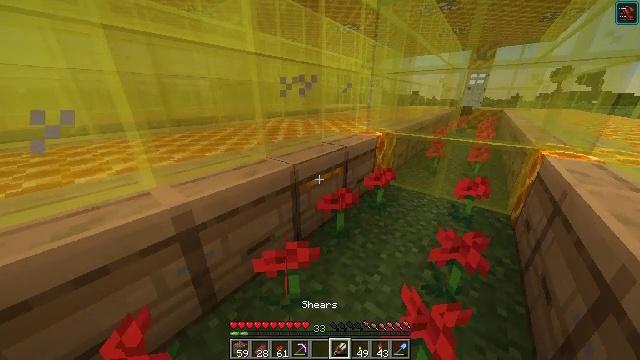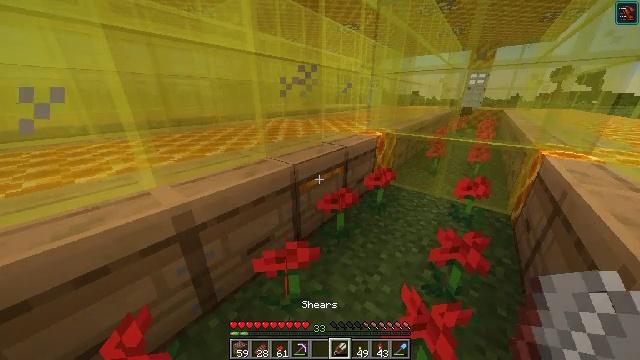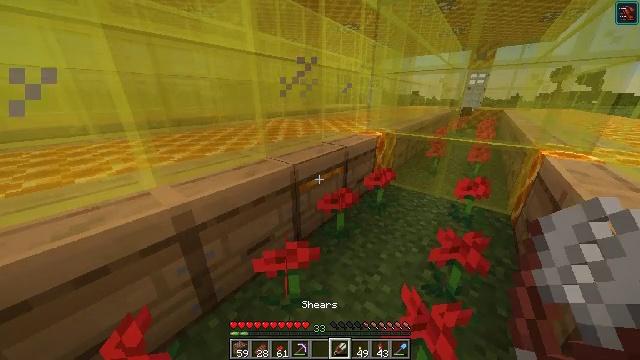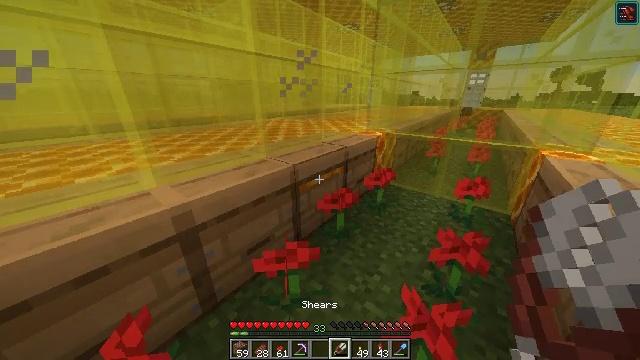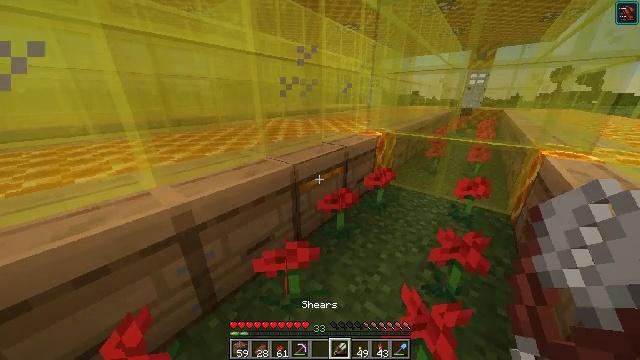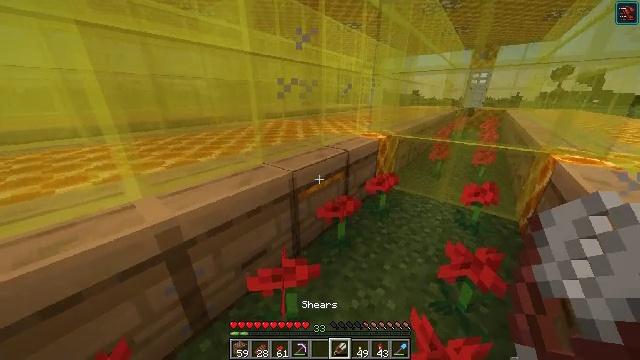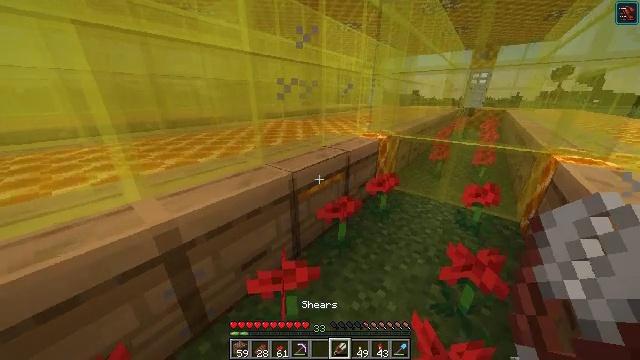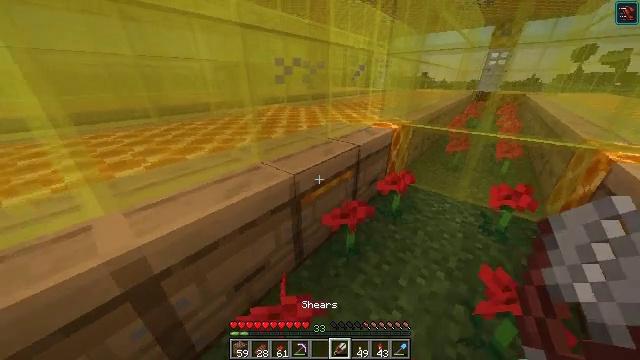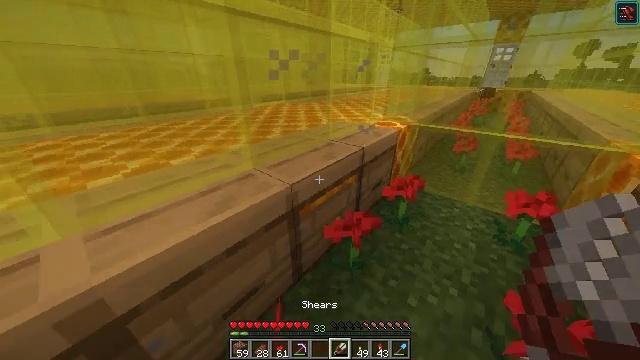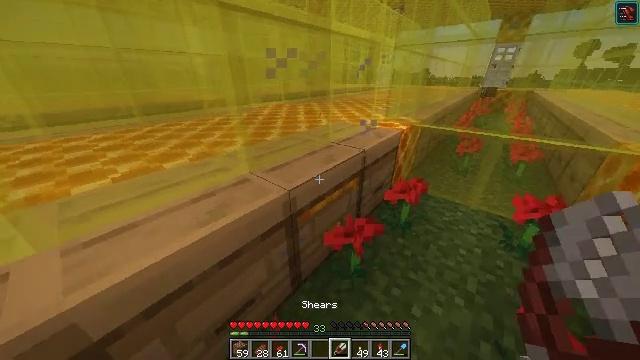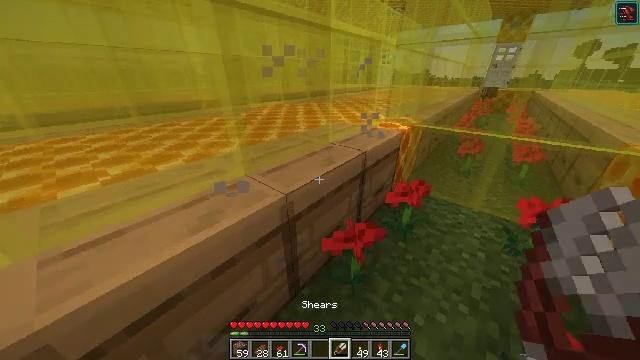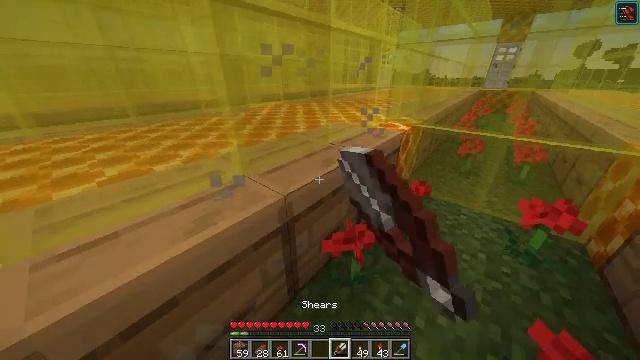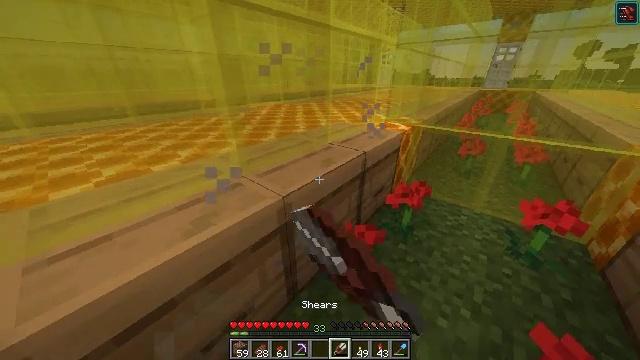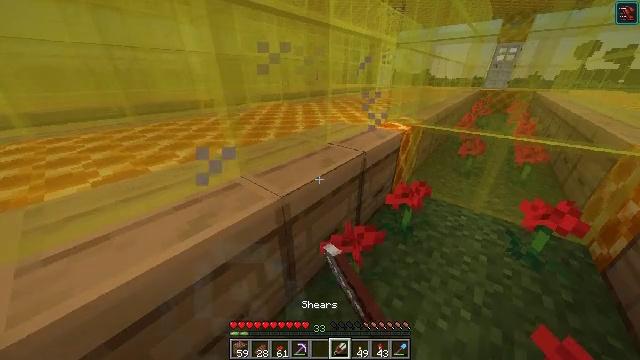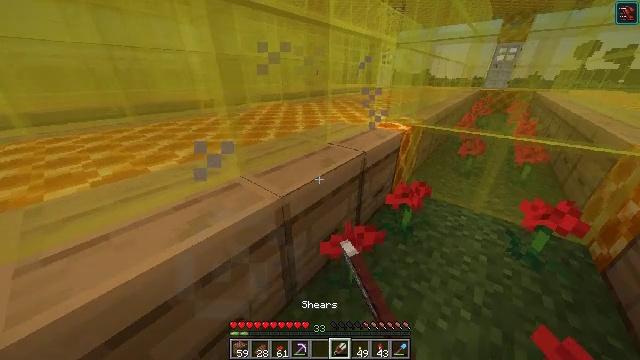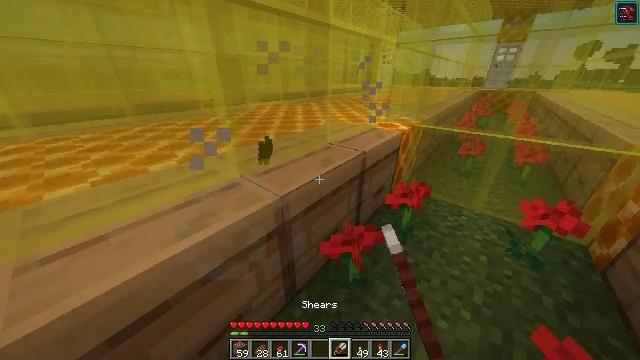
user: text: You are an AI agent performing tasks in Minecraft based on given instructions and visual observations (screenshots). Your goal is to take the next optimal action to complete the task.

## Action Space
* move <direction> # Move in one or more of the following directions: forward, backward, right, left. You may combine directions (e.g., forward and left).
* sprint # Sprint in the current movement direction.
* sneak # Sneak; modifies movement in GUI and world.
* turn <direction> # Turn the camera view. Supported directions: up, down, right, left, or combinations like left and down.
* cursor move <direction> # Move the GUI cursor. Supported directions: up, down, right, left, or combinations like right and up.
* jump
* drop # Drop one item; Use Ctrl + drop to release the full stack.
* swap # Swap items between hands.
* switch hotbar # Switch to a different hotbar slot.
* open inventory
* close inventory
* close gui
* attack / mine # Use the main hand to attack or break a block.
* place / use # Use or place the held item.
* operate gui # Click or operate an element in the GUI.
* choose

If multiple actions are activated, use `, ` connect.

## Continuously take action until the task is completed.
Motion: motion action
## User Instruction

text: Make a honeycomb block with honeycombs on the crafting table.
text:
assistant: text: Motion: no_op
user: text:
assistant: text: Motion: no_op
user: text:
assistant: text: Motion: no_op
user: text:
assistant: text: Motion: no_op
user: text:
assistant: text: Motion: move forward
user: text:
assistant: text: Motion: move forward
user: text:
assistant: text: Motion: move forward, turn left and down
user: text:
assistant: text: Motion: no_op
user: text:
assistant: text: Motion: no_op
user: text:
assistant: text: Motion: use / place
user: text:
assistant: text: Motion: use / place
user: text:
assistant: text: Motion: use / place
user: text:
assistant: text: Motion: no_op
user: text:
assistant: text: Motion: no_op
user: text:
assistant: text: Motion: no_op
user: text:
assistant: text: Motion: no_op
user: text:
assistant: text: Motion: no_op
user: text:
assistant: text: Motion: no_op
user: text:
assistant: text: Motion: no_op
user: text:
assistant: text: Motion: no_op
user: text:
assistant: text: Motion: move forward
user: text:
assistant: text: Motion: move forward
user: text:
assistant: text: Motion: no_op
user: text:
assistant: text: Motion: no_op
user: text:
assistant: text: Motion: no_op
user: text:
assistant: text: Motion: no_op
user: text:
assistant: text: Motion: no_op
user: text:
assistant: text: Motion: no_op
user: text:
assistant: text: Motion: no_op
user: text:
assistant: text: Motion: no_op